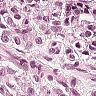
Metastatic tissue present: yes